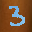
Label: 3